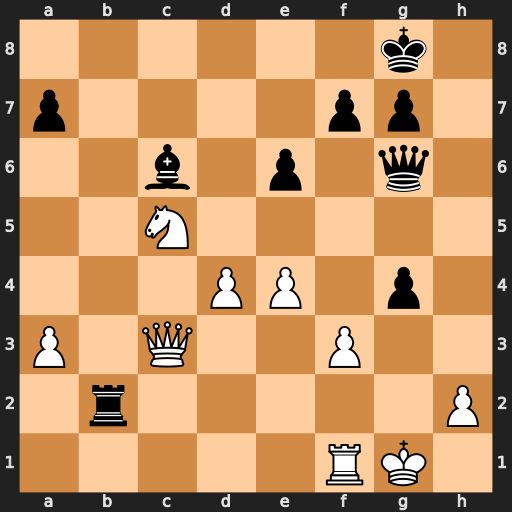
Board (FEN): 6k1/p4pp1/2b1p1q1/2N5/3PP1p1/P1Q2P2/1r5P/5RK1
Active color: w
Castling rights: -
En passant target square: -
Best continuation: Qxb2 gxf3+ Kh1